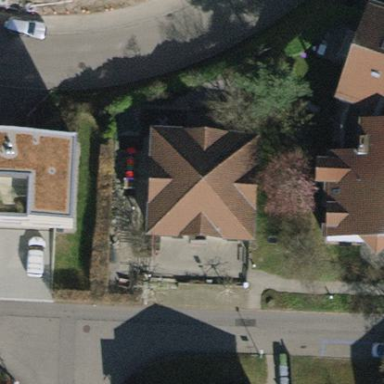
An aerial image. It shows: Kindergarten building.